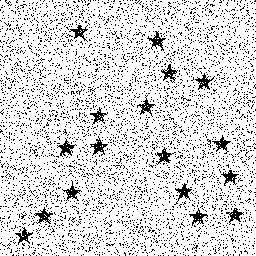
Squares: 0
Triangles: 0
Stars: 17
Total shapes: 17